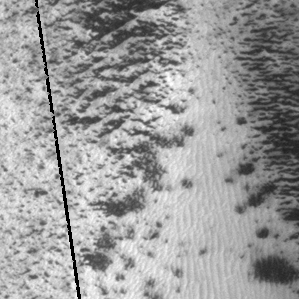
Label: frost